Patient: sex M, age 42
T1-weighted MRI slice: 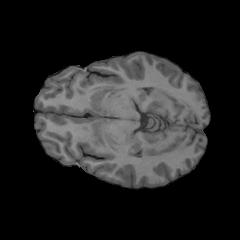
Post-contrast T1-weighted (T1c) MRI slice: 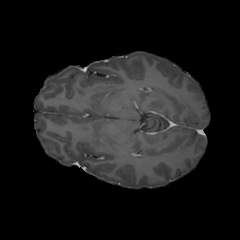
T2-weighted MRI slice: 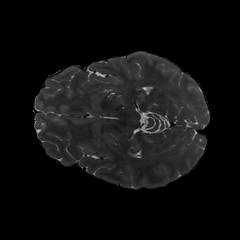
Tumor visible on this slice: no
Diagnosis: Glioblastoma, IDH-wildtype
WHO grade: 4